Question: I want all the images from some_folder to be displayed as slideshow..
but i dont know how to go about it...
I found a same question <URL> but..since i am not so familiar with php finding it difficult..
is there a plugin for slide show of images..?
i googled and found Nextgen and wp-cycle...but some problem with plugin or dont know the images arent getting loaded in case of Nextgen and incase of wp-cycle only first image is loaded .
can anyone help me regarding same??
When i try to install Nivo i get following message:

and one more big problem is that..
in wordpress pages and post i am not able to see the Visual tab..
i have no idea suddenly visual tab is not getting opened..
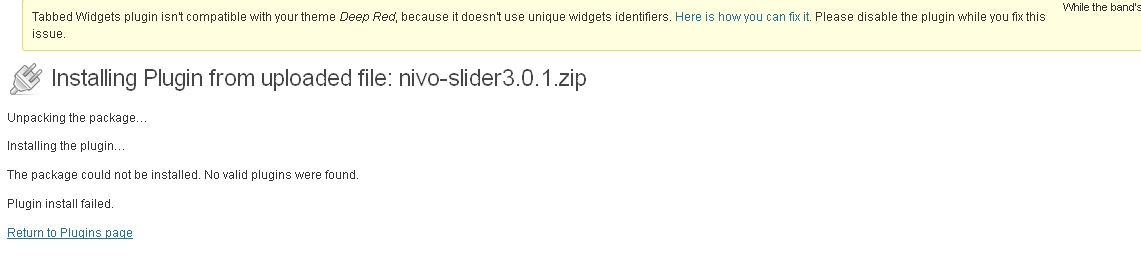
Answer: You can use jquery plugins such as <URL>.